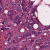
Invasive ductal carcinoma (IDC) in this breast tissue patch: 1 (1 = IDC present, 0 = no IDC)